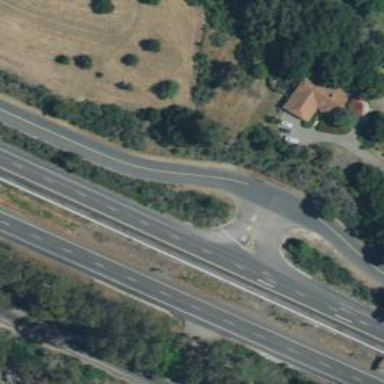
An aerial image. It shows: Trunk link highway.